Interaction volume radius: 10 \u00c5
Interaction volume height: 20 \u00c5
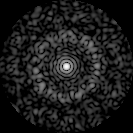
Disorder parameter: 0.8502